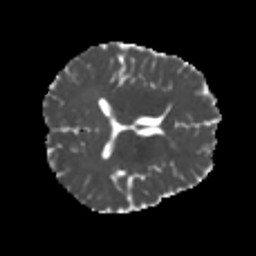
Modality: MD
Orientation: axial
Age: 25
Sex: male
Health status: healthy
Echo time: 0.074 s